Question: I am new to Java Swing I want to develop an POS application which is like this image:

To develop this application I am using Eclipse, I have created JPanel which is shown by numbers e.g(1, 2) in image. At no 3 I have added JscrollPan which contain JPanel, now I want to do here when I click a button from panel no 2 that should add new buttons in panel no 3 dynamically and at that time I want to show only three buttons at each line and scroll should be activate only vertically when needed. But I am not able to do that, because when I write scrollPanel.setPreferredSize(new Dimension(2, 3)); vertical scroll cannot work. My Code is here:
'''
public class WelcomeUI extends JFrame {
private JPanel contentPane;
public static void main(String[] args) {
EventQueue.invokeLater(new Runnable() {
public void run() {
try {
WelcomeUI frame = new WelcomeUI();
frame.setVisible(true);
} catch (Exception e) {
e.printStackTrace();
}
}
});
}
public WelcomeUI() {
setDefaultCloseOperation(JFrame.EXIT_ON_CLOSE);
setSize(Toolkit.getDefaultToolkit().getScreenSize());
setUndecorated(true);
contentPane = new JPanel();
contentPane.setBackground(Color.LIGHT_GRAY);
contentPane.setBorder(new EmptyBorder(0, 0, 0, 0));
contentPane.setLayout(new BorderLayout(0, 0));
setContentPane(contentPane);
header = new JPanel();
header.setForeground(Color.BLUE);
FlowLayout fl_header = (FlowLayout) header.getLayout();
fl_header.setAlignment(FlowLayout.RIGHT);
fl_header.setVgap(40);
fl_header.setHgap(0);
header.setBackground(Color.BLUE);
contentPane.add(header, BorderLayout.NORTH);
footer = new JPanel();
FlowLayout flowLayout = (FlowLayout) footer.getLayout();
flowLayout.setVgap(10);
footer.setBackground(Color.BLUE);
contentPane.add(footer, BorderLayout.SOUTH);
panel_2 = new JPanel();
panel_2.setBackground(Color.BLUE);
contentPane.add(panel_2, BorderLayout.WEST);
JButton btnSelectRestaurant = new JButton("Select Restaurant");
btnSelectRestaurant.addActionListener(new ActionListener() {
public void actionPerformed(ActionEvent e) {
createDynamicButton(e);
}
});
JButton btnNewButton = new JButton("Select Steward");
JButton btnNewButton_1 = new JButton("Select Table");
JButton btnNewButton_2 = new JButton("Misc keys");
GroupLayout gl_panel_2 = new GroupLayout(panel_2);
gl_panel_2.setHorizontalGroup(
gl_panel_2.createParallelGroup(Alignment.LEADING)
.addGroup(gl_panel_2.createSequentialGroup()
.addGap(19)
.addGroup(gl_panel_2.createParallelGroup(Alignment.LEADING)
.addComponent(btnNewButton, Alignment.TRAILING, GroupLayout.DEFAULT_SIZE, 119, Short.MAX_VALUE)
.addComponent(btnSelectRestaurant, Alignment.TRAILING, GroupLayout.DEFAULT_SIZE, GroupLayout.DEFAULT_SIZE, Short.MAX_VALUE)
.addComponent(btnNewButton_1, Alignment.TRAILING, GroupLayout.DEFAULT_SIZE, 119, Short.MAX_VALUE)
.addComponent(btnNewButton_2, Alignment.TRAILING, 0, 0, Short.MAX_VALUE))
.addContainerGap())
);
gl_panel_2.setVerticalGroup(
gl_panel_2.createParallelGroup(Alignment.LEADING)
.addGroup(gl_panel_2.createSequentialGroup()
.addGap(26)
.addComponent(btnSelectRestaurant, GroupLayout.PREFERRED_SIZE, 43, GroupLayout.PREFERRED_SIZE)
.addPreferredGap(ComponentPlacement.UNRELATED)
.addComponent(btnNewButton, GroupLayout.PREFERRED_SIZE, 47, GroupLayout.PREFERRED_SIZE)
.addPreferredGap(ComponentPlacement.UNRELATED)
.addComponent(btnNewButton_1, GroupLayout.PREFERRED_SIZE, 40, GroupLayout.PREFERRED_SIZE)
.addPreferredGap(ComponentPlacement.UNRELATED)
.addComponent(btnNewButton_2, GroupLayout.PREFERRED_SIZE, 41, GroupLayout.PREFERRED_SIZE)
.addContainerGap(438, Short.MAX_VALUE))
);
gl_panel_2.setAutoCreateContainerGaps(true);
gl_panel_2.setAutoCreateGaps(true);
panel_2.setLayout(gl_panel_2);
panel_3 = new JPanel();
FlowLayout flowLayout_2 = (FlowLayout) panel_3.getLayout();
flowLayout_2.setHgap(250);
contentPane.add(panel_3, BorderLayout.EAST);
scrollPane = new JScrollPane();
contentPane.add(scrollPane, BorderLayout.CENTER);
scrollPanel = new JPanel();
scrollPanel.setPreferredSize(new Dimension(2, 3));
scrollPane.setViewportView(scrollPanel);
}
protected void createDynamicButton(ActionEvent e) {
JButton dynButton = new JButton("My Button");
dynButton.setPreferredSize(new Dimension(300, 200));
scrollPanel.add(dynButton);
scrollPanel.validate();
scrollPanel.revalidate();
}
private JPanel header;
private JPanel footer;
private JPanel panel_2;
private JPanel panel_3;
private JPanel scrollPanel;
private JScrollPane scrollPane;
}
'''
So, please tell me where I am doing wrong. Thanks in advance.
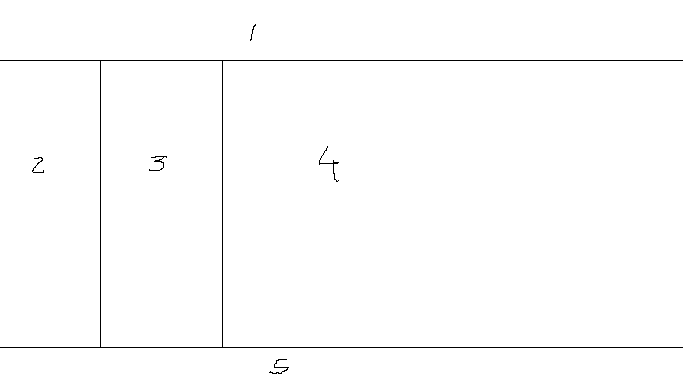
Answer: Focusing on panel 3, consider the following:
1. Give the panel a GridLayout(0, 3), which specifies an arbitrary number rows in three columns.
2. Implement the Scrollable interface, and let getPreferredScrollableViewportSize() return a a Dimension that is a multiple of the button height.
3. As each button is added, give it a suitable Action.
4. When adding a button, revalidate() the panel and repaint() it.